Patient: sex M, age 57
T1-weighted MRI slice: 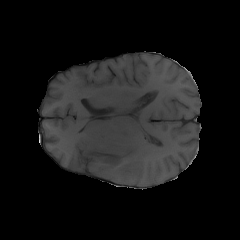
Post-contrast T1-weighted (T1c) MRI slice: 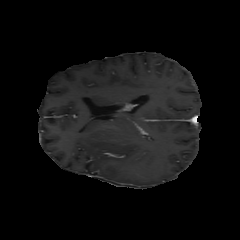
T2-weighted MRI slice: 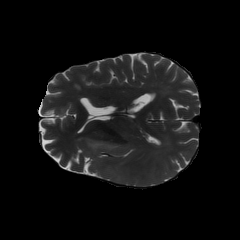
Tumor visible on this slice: yes
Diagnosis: Glioblastoma, IDH-wildtype
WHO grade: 4